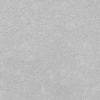
Atmospheric dust classification: dusty